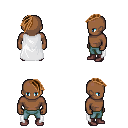
a pixel art fantasy rpg character, male body template, human, dark skin, white cape, teal pants, brown long mohawk hairstyle, maroon shoes, four views (front, back, left, right), 2x2 character sprite sheet, small pixel art, hard edges, no anti-aliasing